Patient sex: M
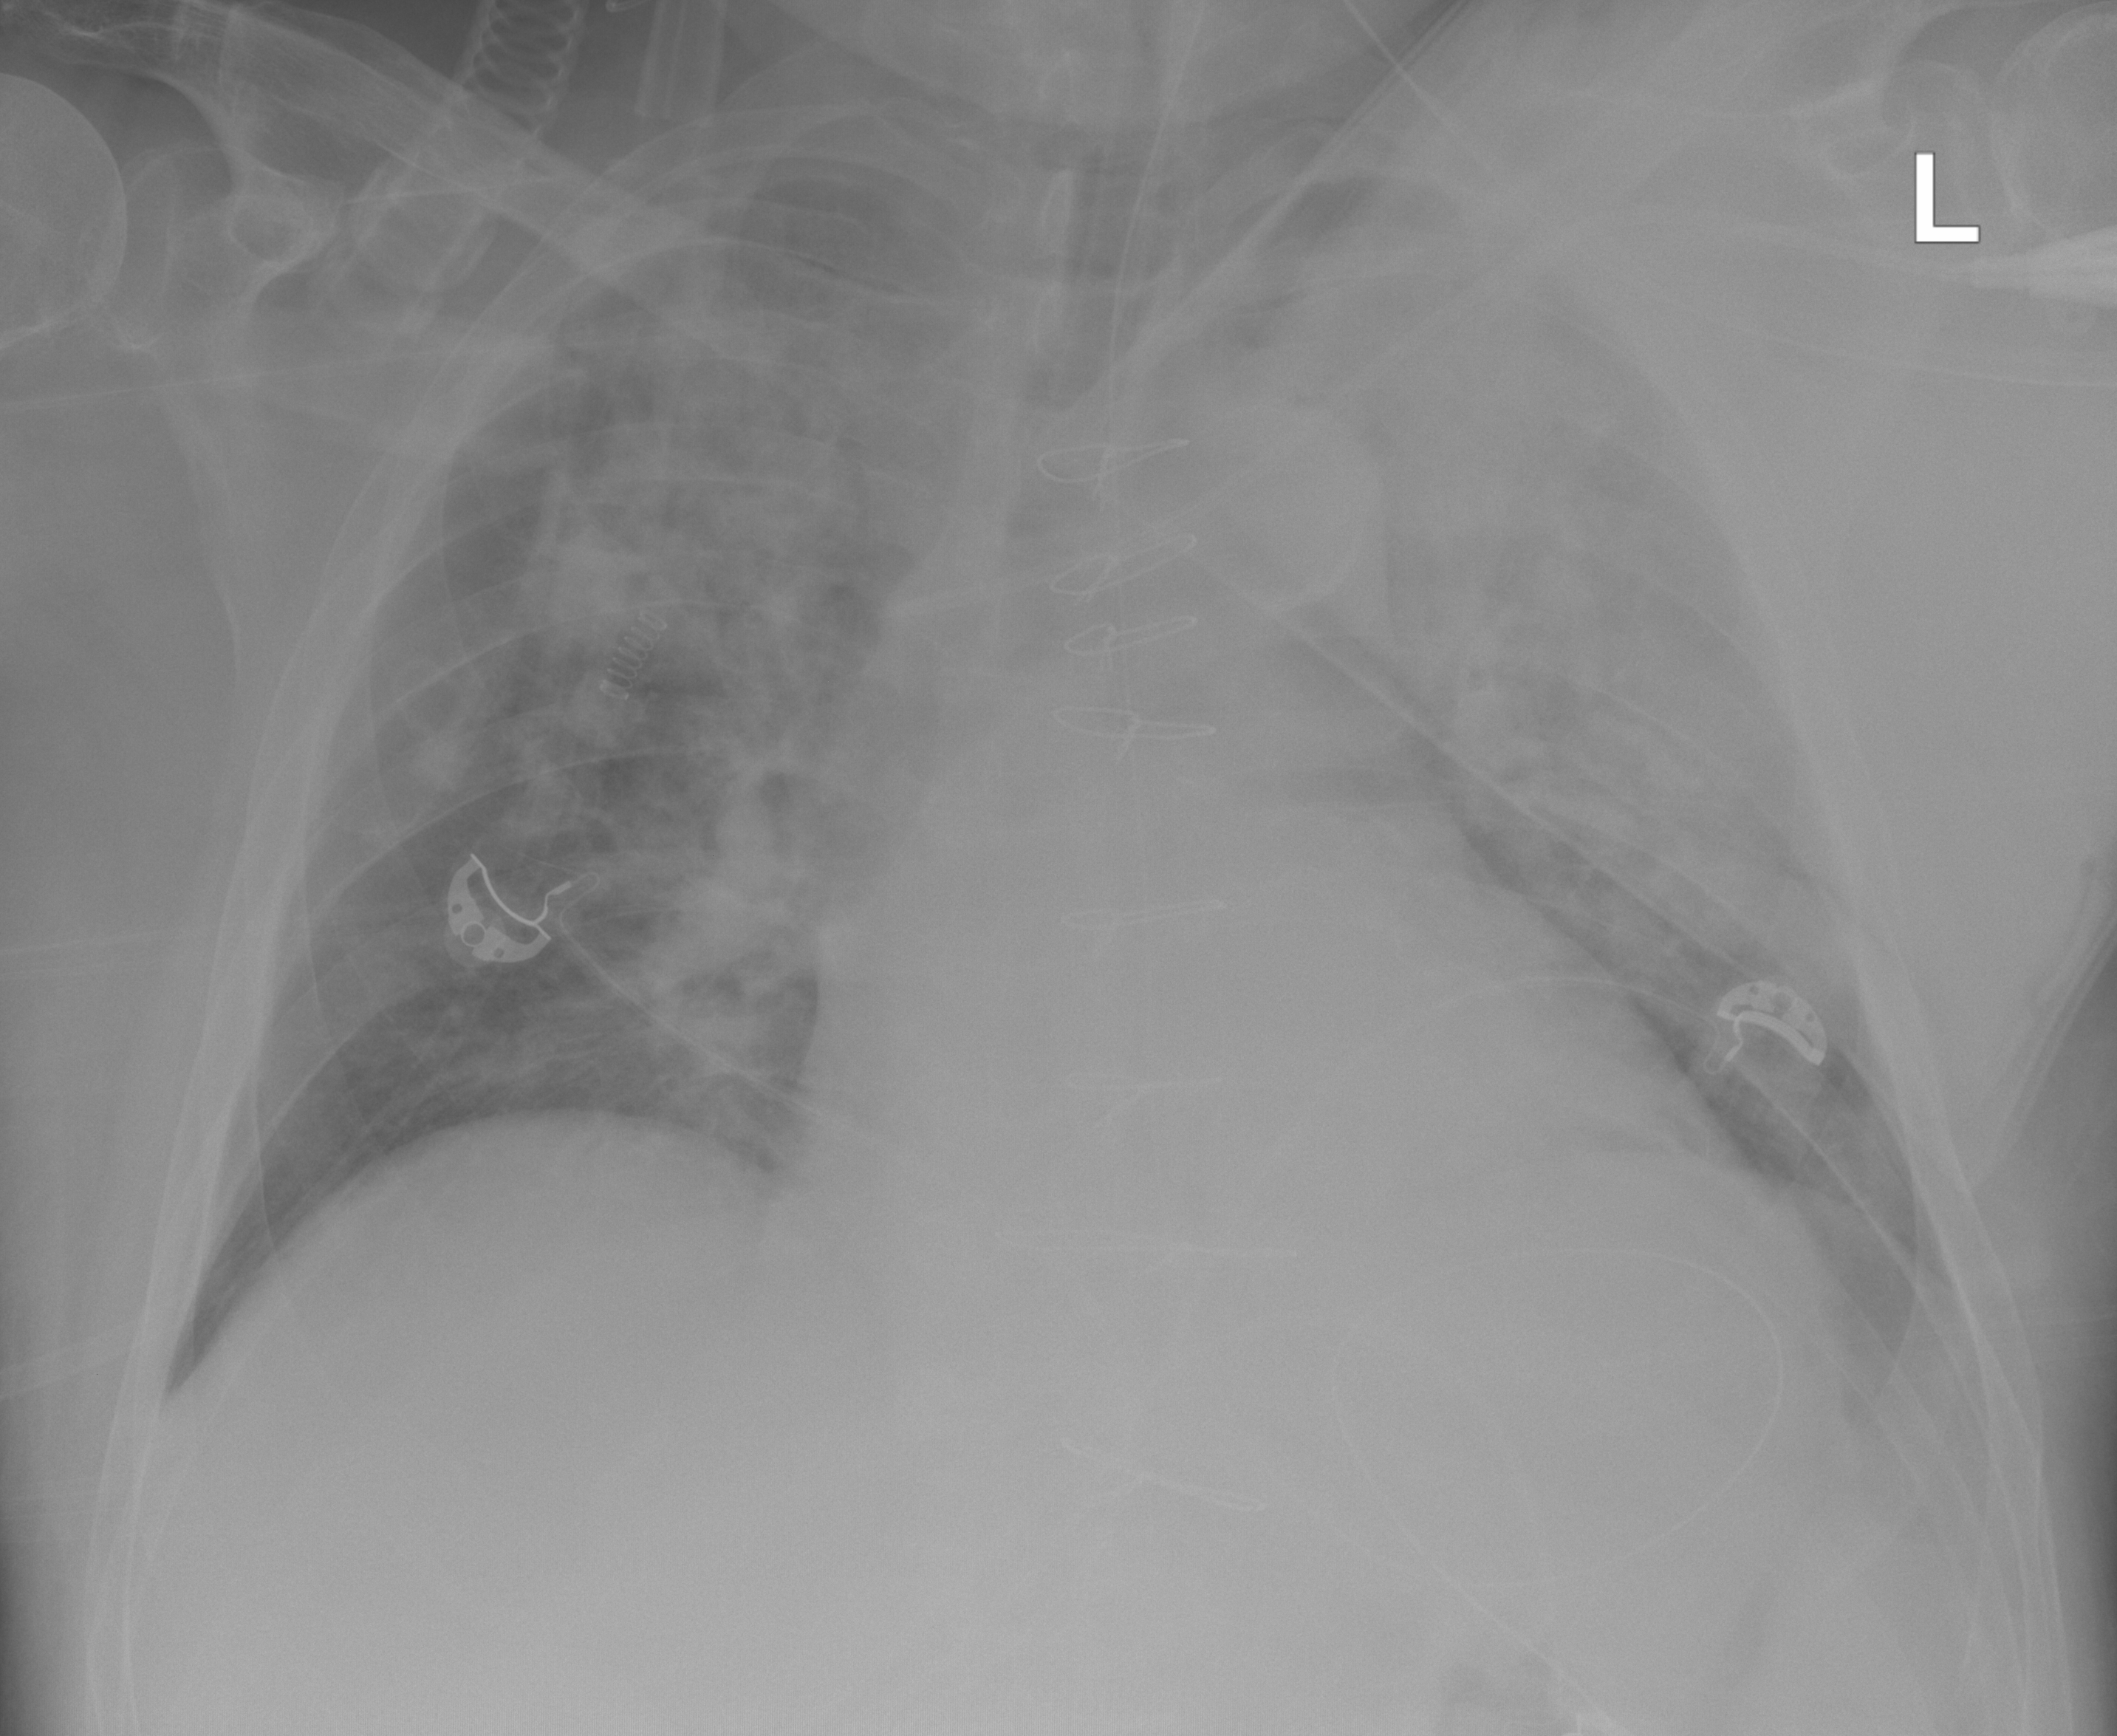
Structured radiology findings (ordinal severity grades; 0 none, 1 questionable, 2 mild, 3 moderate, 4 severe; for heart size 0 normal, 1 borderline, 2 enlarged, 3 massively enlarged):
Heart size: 2
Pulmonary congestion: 2
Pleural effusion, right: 0
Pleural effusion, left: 0
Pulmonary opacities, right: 3
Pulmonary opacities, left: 3
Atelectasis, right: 3
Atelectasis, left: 3